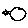
Label: moon